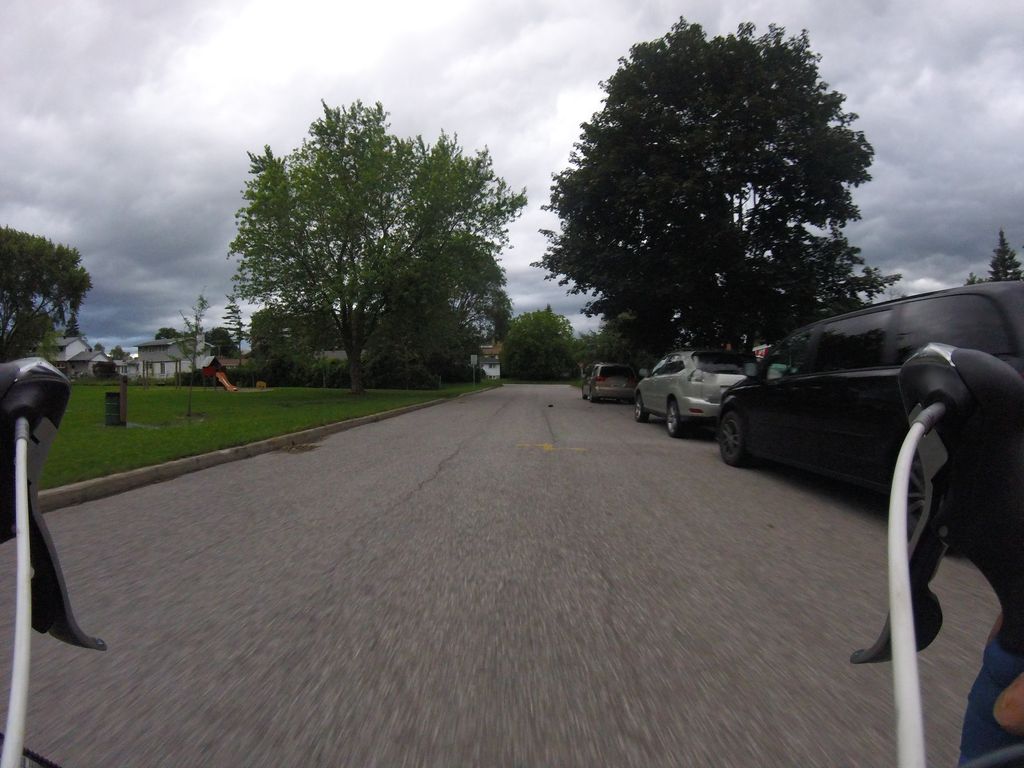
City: ottawa-gatineau